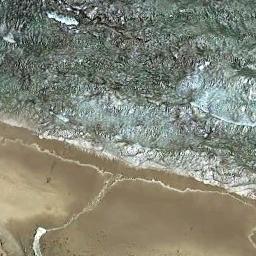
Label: beach